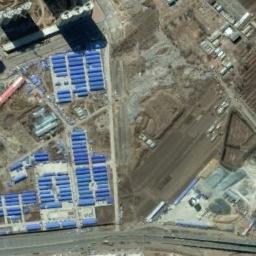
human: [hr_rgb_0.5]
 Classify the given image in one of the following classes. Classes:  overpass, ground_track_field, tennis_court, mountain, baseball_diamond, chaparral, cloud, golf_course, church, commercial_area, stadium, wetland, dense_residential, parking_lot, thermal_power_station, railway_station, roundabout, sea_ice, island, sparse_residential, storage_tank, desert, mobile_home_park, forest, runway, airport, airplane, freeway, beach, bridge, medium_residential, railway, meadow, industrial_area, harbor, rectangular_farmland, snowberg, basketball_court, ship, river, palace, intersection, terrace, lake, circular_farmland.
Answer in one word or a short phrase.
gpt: industrial_area